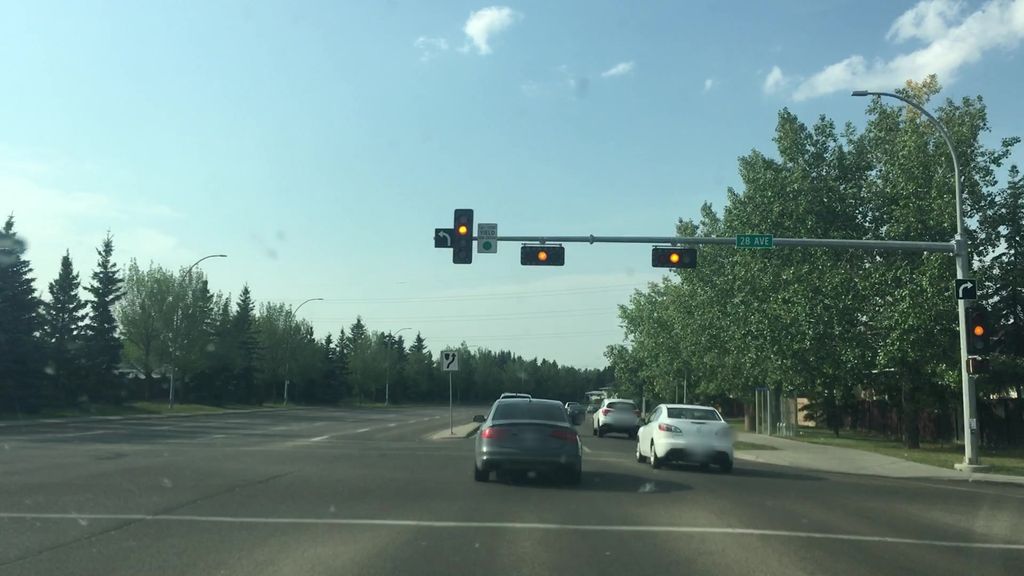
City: edmonton